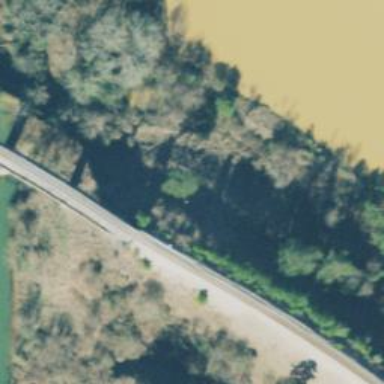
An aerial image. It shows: Railway bridge.